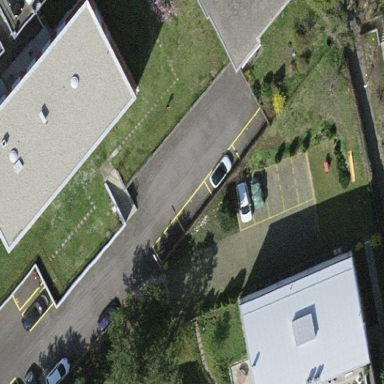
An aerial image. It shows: Street-side parking area.